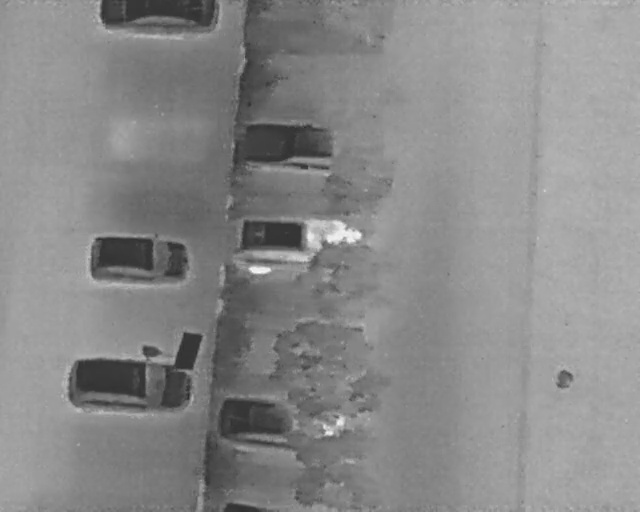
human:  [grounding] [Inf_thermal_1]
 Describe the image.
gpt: In the satellite image, there is  <ref>1 large car </ref> <box>[[21, -8, 27, 16, 2]]</box> located at top left,  <ref>1 large car </ref> <box>[[43, 15, 51, 41, 4]]</box> located at top,  <ref>1 large car </ref> <box>[[17, 39, 25, 61, 1]]</box> located at left,  <ref>1 large car </ref> <box>[[42, 33, 51, 59, 3]]</box> located at center,  <ref>1 large car </ref> <box>[[16, 62, 25, 88, 2]]</box> located at bottom left,  <ref>1 large car </ref> <box>[[40, 68, 49, 96, 5]]</box> located at bottom.